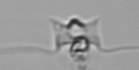
Label: Chaetoceros_didymus